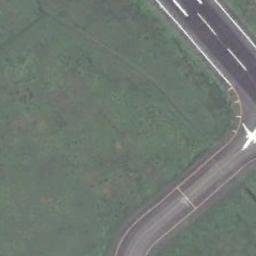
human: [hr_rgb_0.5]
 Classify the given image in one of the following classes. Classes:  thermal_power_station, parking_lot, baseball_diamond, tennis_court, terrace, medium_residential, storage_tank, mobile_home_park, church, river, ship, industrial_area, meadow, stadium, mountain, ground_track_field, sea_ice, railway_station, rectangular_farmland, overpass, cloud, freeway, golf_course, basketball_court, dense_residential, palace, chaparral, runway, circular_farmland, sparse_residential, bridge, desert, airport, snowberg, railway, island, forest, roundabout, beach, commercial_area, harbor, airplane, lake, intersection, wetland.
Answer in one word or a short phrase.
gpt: runway